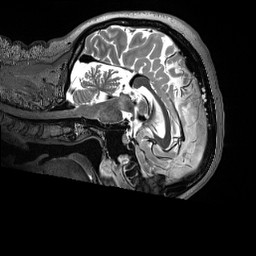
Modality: T2w
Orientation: sagittal
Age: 43
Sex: female
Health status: ill
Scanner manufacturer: siemens
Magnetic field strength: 3 T
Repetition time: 3.2 s
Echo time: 0.563 s